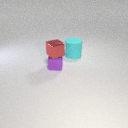
small red metal cube above small purple metal cube